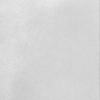
Label: dusty